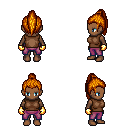
a pixel art fantasy rpg character, female body template, human, dark skin, brown sleeveless shirt, magenta pants, dark blonde long topknot hairstyle, gold gloves, four views (front, back, left, right), 2x2 character sprite sheet, small pixel art, hard edges, no anti-aliasing